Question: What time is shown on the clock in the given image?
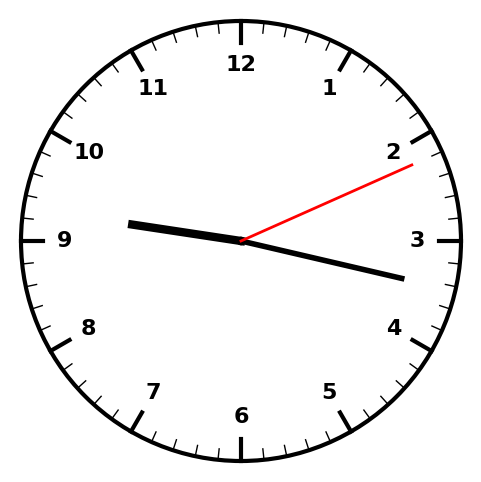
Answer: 09:17:11